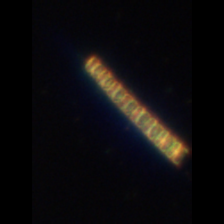
Taxon: Chaetoceros
Group: Diatoms